Question: For building an application, we have several lists.
the problem exists with a list item, which is custom, but very simple nontheless.
The format is:

This represents one list item with 2 textviews and one image view
Note that title and date are actually right underneath eachother and the image is on the right side, with center vertical as attribute.
I will give the XML first and then explain the exact problem.
'''
<LinearLayout xmlns:android="http://schemas.android.com/apk/res/android"
android:orientation="horizontal"
android:layout_width="fill_parent"
android:layout_height="wrap_content">
<LinearLayout
android:orientation="vertical"
android:layout_width="wrap_content"
android:layout_height="wrap_content">
<TextView
android:textSize="16dip"
android:id="@+id/title"
android:layout_width="wrap_content"
android:layout_height="wrap_content"/>
<TextView
android:textSize="12dip"
android:id="@+id/date"
android:layout_width="wrap_content"
android:layout_height="wrap_content"/>
</LinearLayout>
<RelativeLayout
android:layout_width="wrap_content"
android:layout_height="match_parent"
android:layout_marginRight="5dip" >
<ImageView
android:id="@+id/validationStateImg"
android:layout_width="wrap_content"
android:layout_height="match_parent"
android:layout_alignParentRight="true"
android:layout_centerVertical="true" />
</RelativeLayout>
</LinearLayout>
'''
In some sense, this layout displays everything exactly as the ascii representation.
What does NOT function correctly is when the text is becoming long. In cases where the text is long, but not long enough to take 2 lines, it just makes the imageview tiny.
In other cases, it just pushes imageview completely off the screen..
What I need is, when the length of either the date or the other textview is too long, to break to a new line. And ofcourse it needs to be a solution portable to all sorts of screen sizes.
I'm not a UI artist, so, apologies if I'm abusing layouts in a sense that they should not be used.
Aside help, tips and hints are also welcome!
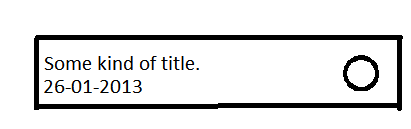
Answer: I think your best bet is one simple RelativeLayout:
'''
<RelativeLayout
xmlns:android="http://schemas.android.com/apk/res/android"
android:layout_width="match_parent"
android:layout_height="wrap_content"
android:padding="8dp"
>
<ImageView
android:id="@+id/validationStateImg"
android:layout_width="wrap_content"
android:layout_height="match_parent"
android:layout_alignParentRight="true"
android:gravity="center_vertical"
/>
<TextView
android:id="@+id/title"
android:layout_width="match_parent"
android:layout_height="wrap_content"
android:layout_toLeftOf="@id/validationStateImg"
android:layout_alignParentLeft="true"
android:layout_alignParentTop="true"
android:textSize="16dp"
/>
<TextView
android:id="@+id/date"
android:layout_width="match_parent"
android:layout_height="wrap_content"
android:layout_toLeftOf="@id/validationStateImg"
android:layout_alignParentLeft="true"
android:layout_below="@id/title"
/>
</RelativeLayout>
'''
Snap the ImageView to the right side of the parent, and let the TextViews take the rest of the width, but aligned to the left of the ImageView.